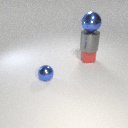
small red rubber cube below large gray metal cylinder